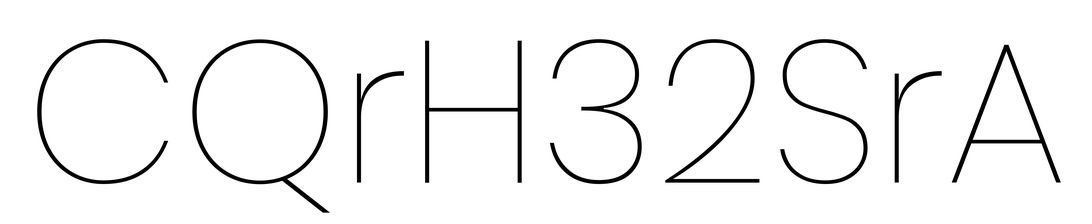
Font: Poppins-Thin